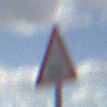
Verkehrszeichen: UnebeneFahrbahn
Umgebung: Outdoor, Nature
Tageszeit: Midday
Wetter: PartlyCloudy
Licht: Natural
Jahreszeit: NotSpecified
Kontrast: LowContrast